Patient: sex M, age 37
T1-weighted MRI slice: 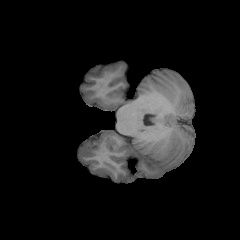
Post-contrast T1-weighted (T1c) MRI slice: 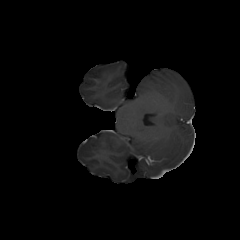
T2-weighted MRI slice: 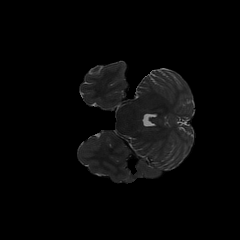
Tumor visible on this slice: no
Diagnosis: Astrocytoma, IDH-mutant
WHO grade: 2